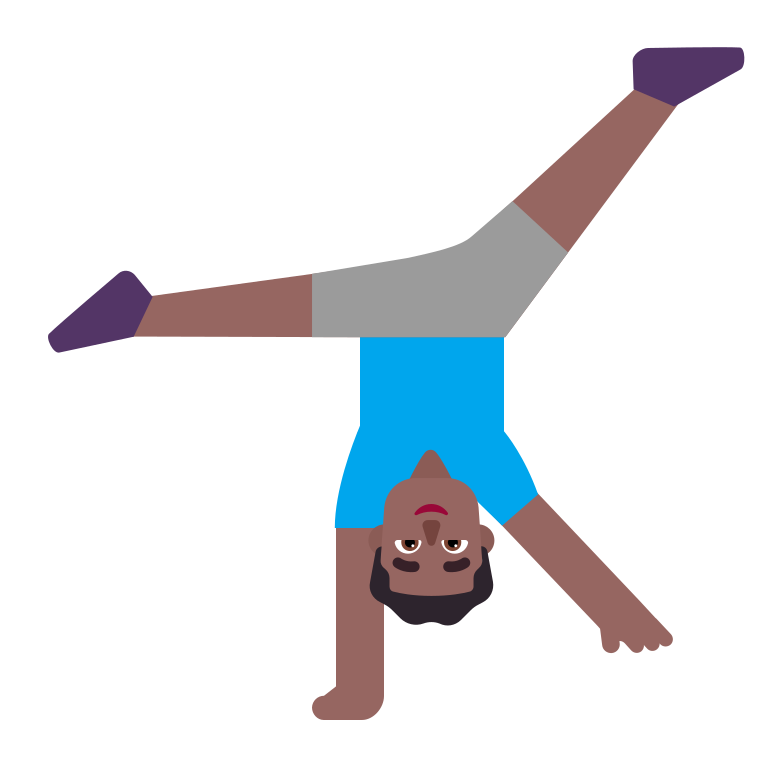
man cartwheeling flat  dark